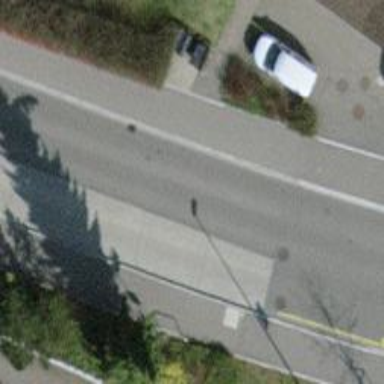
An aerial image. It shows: Public transport stop position.